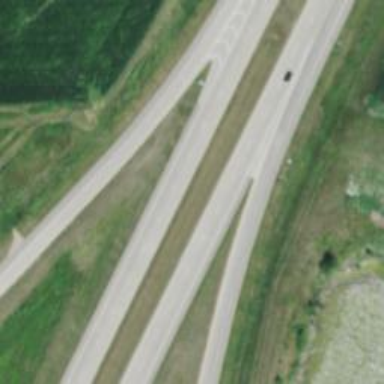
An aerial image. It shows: Trunk link highway.